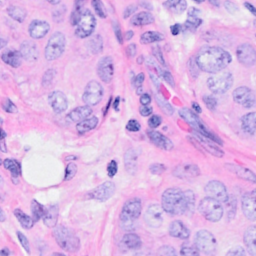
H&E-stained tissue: Breast